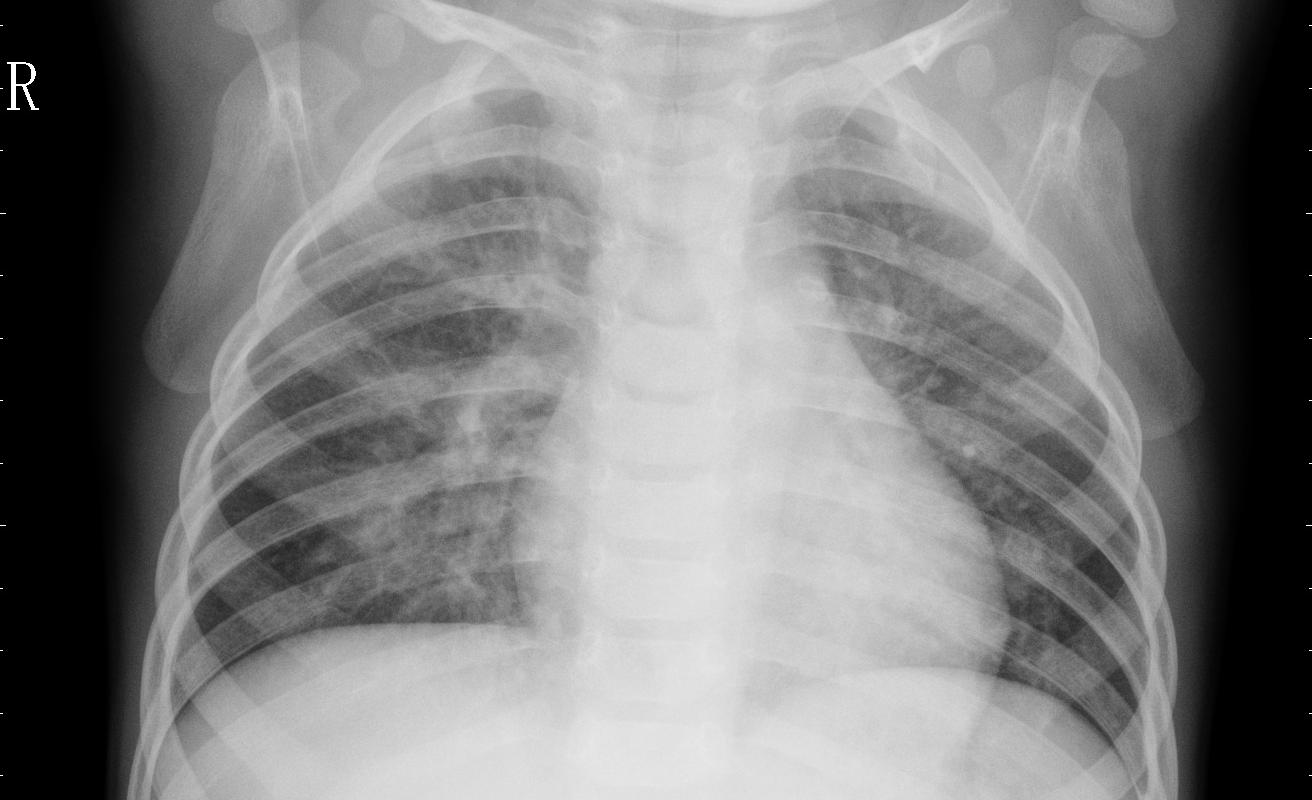
Diagnosis: PNEUMONIA